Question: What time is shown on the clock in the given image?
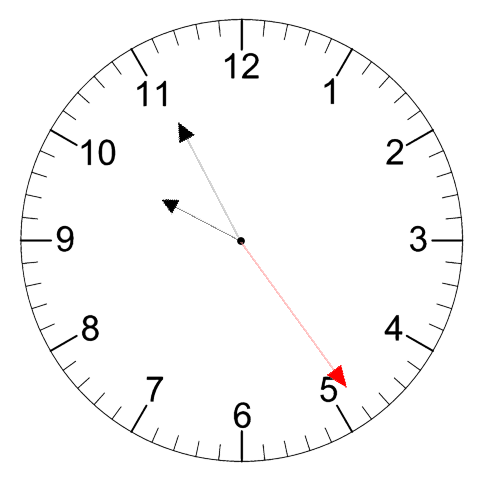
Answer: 09:55:24